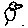
Label: bird